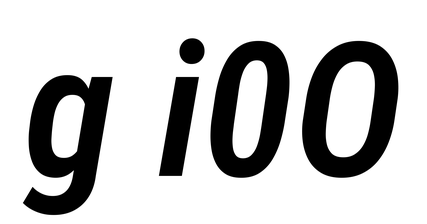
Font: Roboto-Italic_Condensed_SemiBold_Italic